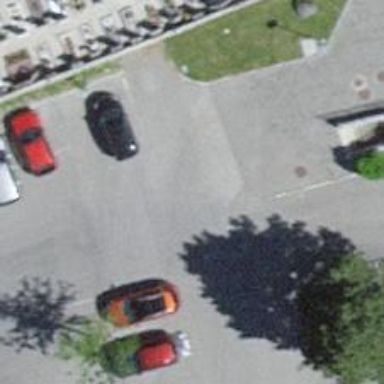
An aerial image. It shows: Parking aisle designated as service road.